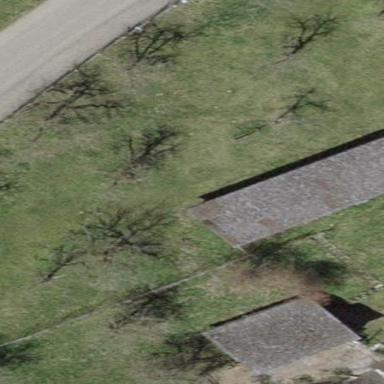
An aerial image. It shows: Skillion-roofed shed.